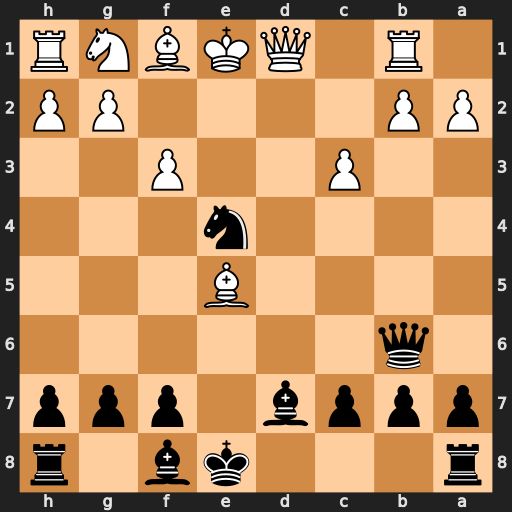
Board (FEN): r3kb1r/pppb1ppp/1q6/4B3/4n3/2P2P2/PP4PP/1R1QKBNR
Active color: b
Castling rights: Kkq
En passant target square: -
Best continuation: Qf2#